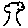
Label: tree